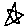
Label: star